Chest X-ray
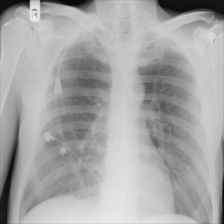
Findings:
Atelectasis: negative
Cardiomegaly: negative
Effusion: negative
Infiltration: negative
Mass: negative
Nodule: negative
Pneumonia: negative
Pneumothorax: negative
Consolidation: negative
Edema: negative
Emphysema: negative
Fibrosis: negative
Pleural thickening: negative
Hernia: negative